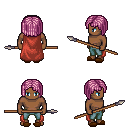
a pixel art fantasy rpg character, male body template, human, dark skin, maroon cape, teal pants, pink pageboy hairstyle, brown slippers, spear, four views (front, back, left, right), 2x2 character sprite sheet, small pixel art, hard edges, no anti-aliasing